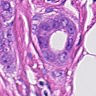
Metastatic tissue present: yes